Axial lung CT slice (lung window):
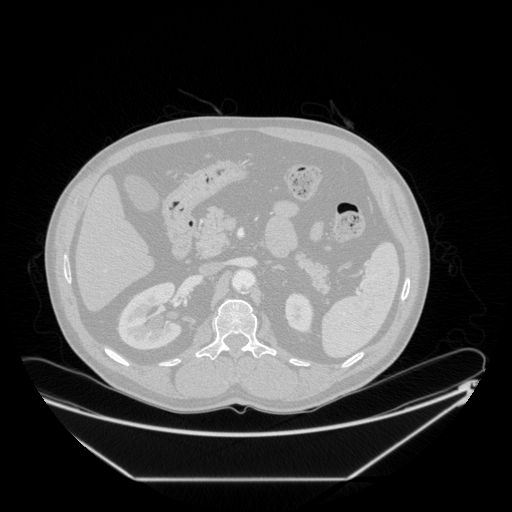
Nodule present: no